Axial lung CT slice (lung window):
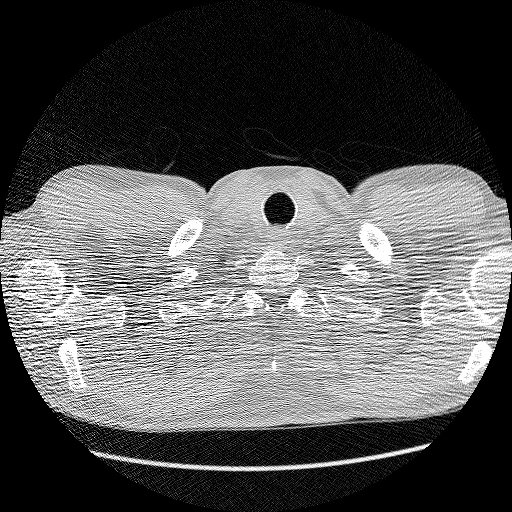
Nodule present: no